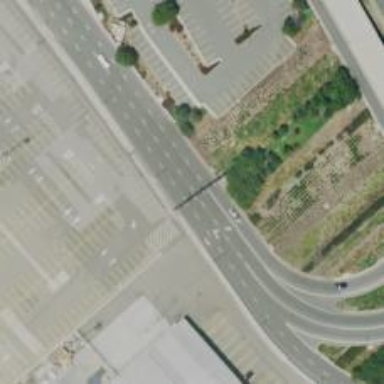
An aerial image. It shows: Secondary road with asphalt surface.